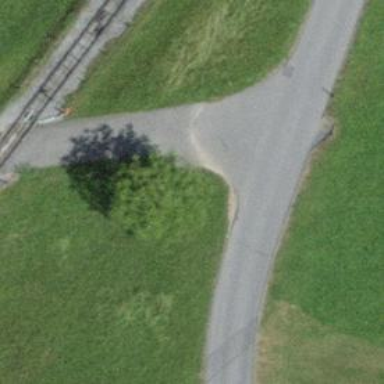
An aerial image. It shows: Wayside cross with historic significance.